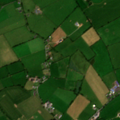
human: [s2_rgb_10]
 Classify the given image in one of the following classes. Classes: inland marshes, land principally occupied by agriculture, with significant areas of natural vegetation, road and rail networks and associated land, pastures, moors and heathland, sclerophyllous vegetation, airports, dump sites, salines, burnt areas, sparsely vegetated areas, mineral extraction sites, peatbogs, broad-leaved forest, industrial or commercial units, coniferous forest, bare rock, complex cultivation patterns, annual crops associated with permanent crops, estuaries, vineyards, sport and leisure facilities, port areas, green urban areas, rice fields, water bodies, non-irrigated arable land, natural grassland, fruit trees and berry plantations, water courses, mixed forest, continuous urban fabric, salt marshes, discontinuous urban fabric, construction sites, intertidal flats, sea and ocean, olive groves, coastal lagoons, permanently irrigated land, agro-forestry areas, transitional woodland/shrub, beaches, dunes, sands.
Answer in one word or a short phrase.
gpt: pastures